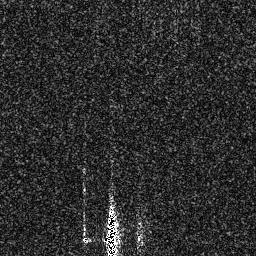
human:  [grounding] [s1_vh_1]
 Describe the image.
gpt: In the satellite image, there is  <ref>1 medium ship </ref> <box>[[39, 81, 48, 99, 0]]</box> located at bottom.